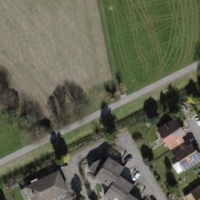
EUNIS habitat code: 54
Species observed at this site:
Tussilago farfara